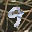
Label: 9